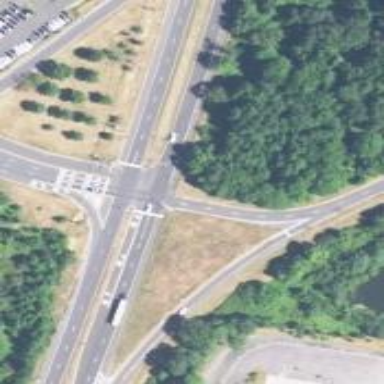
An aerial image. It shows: Trunk highway.